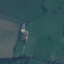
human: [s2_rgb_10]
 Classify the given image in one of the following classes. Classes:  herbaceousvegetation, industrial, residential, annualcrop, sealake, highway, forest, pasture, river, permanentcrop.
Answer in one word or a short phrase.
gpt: Pasture